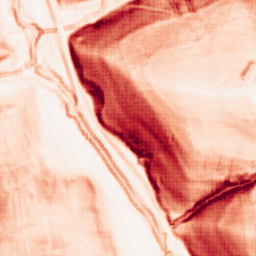
Category: morphological
Decomposition family: morphological_square
Decomposition parameters: operation: gradient
size: 5
Upsampling method: sinc_blackman
Upsampling parameters: scale: 8
kernel_size: 16
Upsampling scale: 8